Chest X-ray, AP view. Patient: 40 years old, sex F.
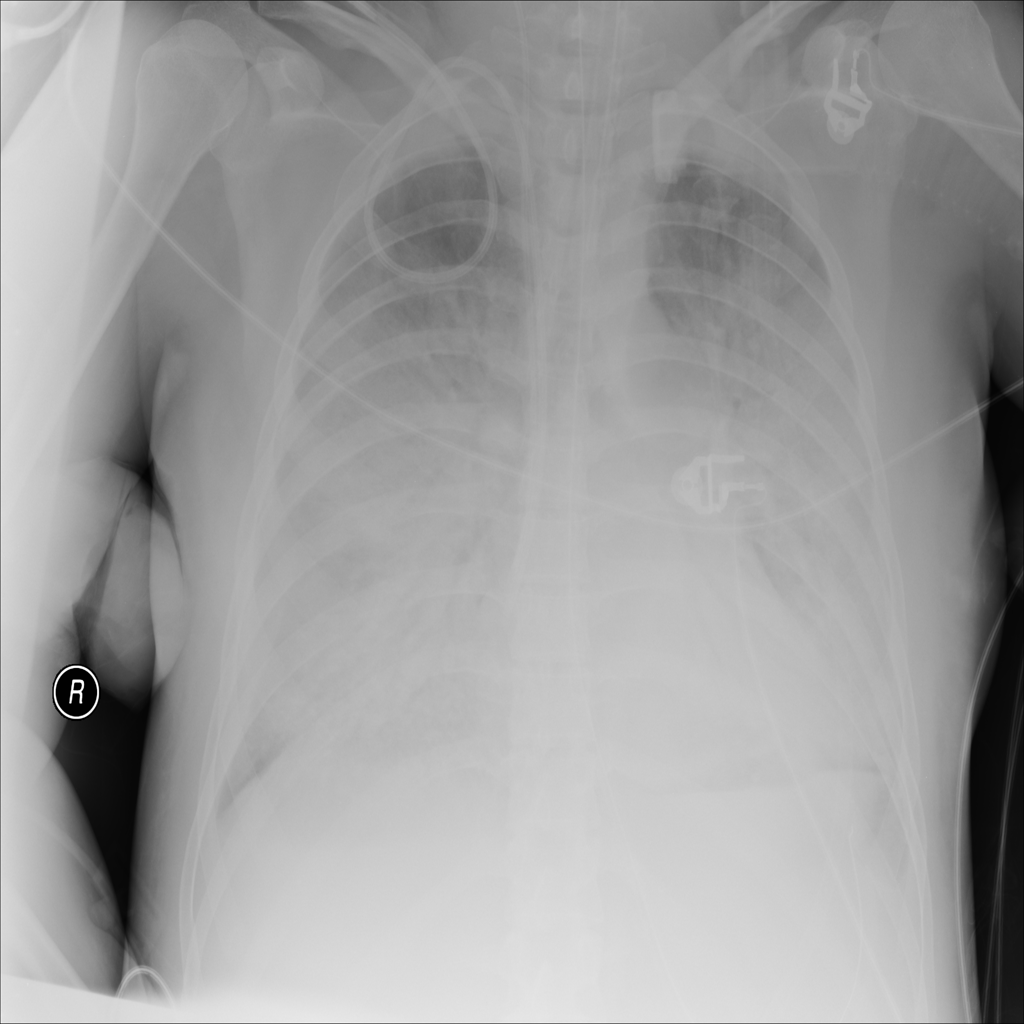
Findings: No Finding